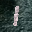
Label: 1